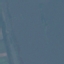
Land use / land cover class: SeaLake